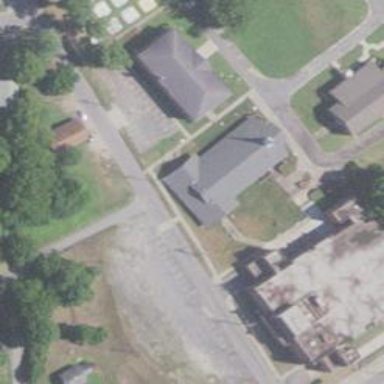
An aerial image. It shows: Chapel building.